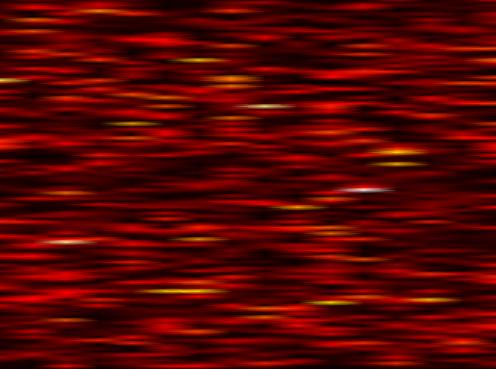
Label: WOLA